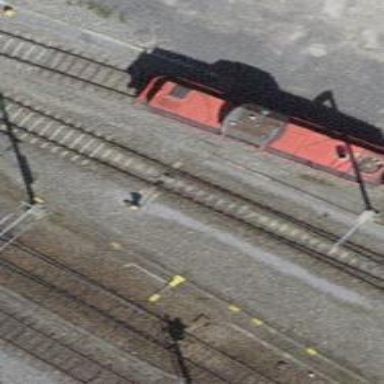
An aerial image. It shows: Railway switch.